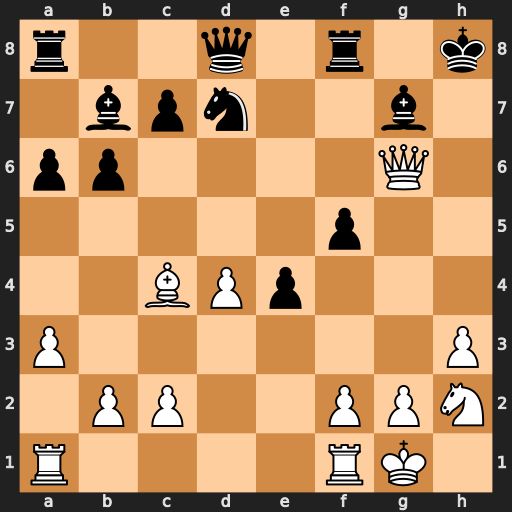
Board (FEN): r2q1r1k/1bpn2b1/pp4Q1/5p2/2BPp3/P6P/1PP2PPN/R4RK1
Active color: w
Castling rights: -
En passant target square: -
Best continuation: Qh5+ Bh6 Qxh6#